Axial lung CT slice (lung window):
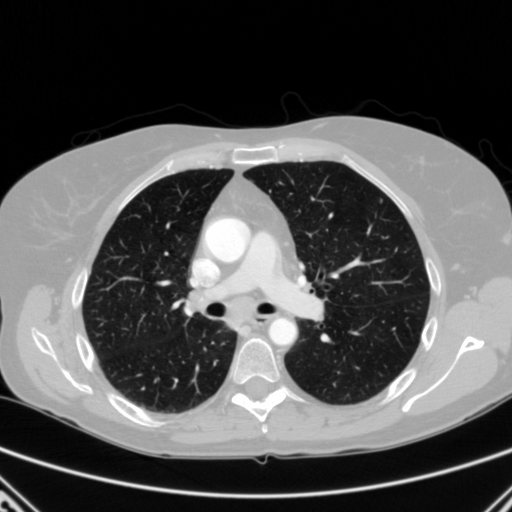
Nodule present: yes
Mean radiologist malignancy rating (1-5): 3